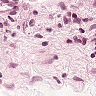
Metastatic tissue present: no